Question: I'm looking for a way to create toolbar buttons uisng jquery ui.
I tried to create button using
'''
<div id='menubar_home' style='vertical-align: middle;width: 20px; height: 20px;'>
</div>
'''
and using
'''
$('#menubar_home').button({
icons: { primary: "ui-icon-home" }
});
'''
But image in button is not centered:

How to center image in button ?
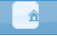
Answer: '''
#menubar_home {
display:table-cell;
vertical-align: middle;
text-align: center;
}
'''